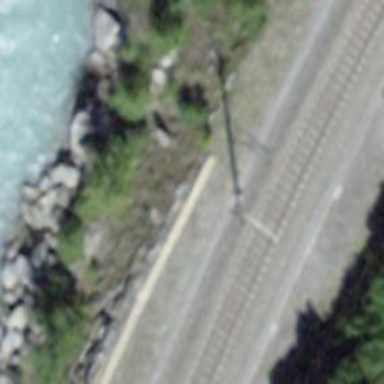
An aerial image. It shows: Catenary mast for power lines.